Interaction volume radius: 10 \u00c5
Interaction volume height: 10 \u00c5
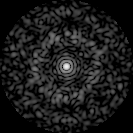
Disorder parameter: 0.8188